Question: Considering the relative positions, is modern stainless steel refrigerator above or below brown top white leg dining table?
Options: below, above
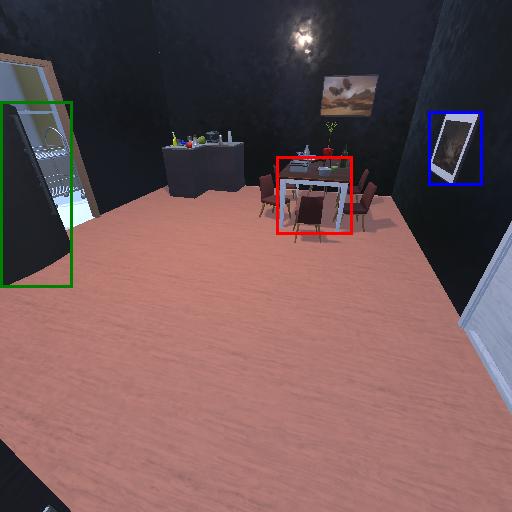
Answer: below